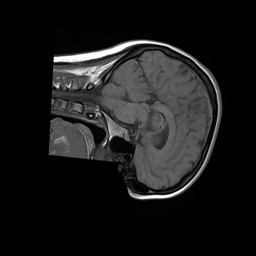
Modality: T1w
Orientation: sagittal
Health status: ill
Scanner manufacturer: siemens
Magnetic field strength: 1.5 T
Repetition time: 0.477 s
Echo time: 0.0082 s